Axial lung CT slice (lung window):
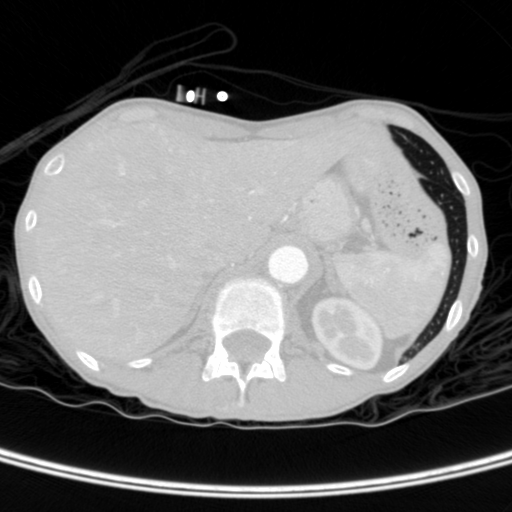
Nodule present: no